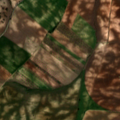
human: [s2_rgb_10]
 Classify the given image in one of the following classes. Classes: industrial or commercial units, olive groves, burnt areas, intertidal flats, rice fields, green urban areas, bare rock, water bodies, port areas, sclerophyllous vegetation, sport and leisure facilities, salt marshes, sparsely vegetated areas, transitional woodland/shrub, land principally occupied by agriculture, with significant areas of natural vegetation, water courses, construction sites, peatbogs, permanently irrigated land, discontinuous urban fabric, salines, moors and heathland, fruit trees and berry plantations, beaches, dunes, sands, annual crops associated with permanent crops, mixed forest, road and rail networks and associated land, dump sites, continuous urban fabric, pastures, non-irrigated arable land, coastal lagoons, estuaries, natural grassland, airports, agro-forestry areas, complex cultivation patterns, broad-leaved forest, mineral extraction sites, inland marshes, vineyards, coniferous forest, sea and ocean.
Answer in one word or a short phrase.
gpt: non-irrigated arable land, permanently irrigated land, olive groves